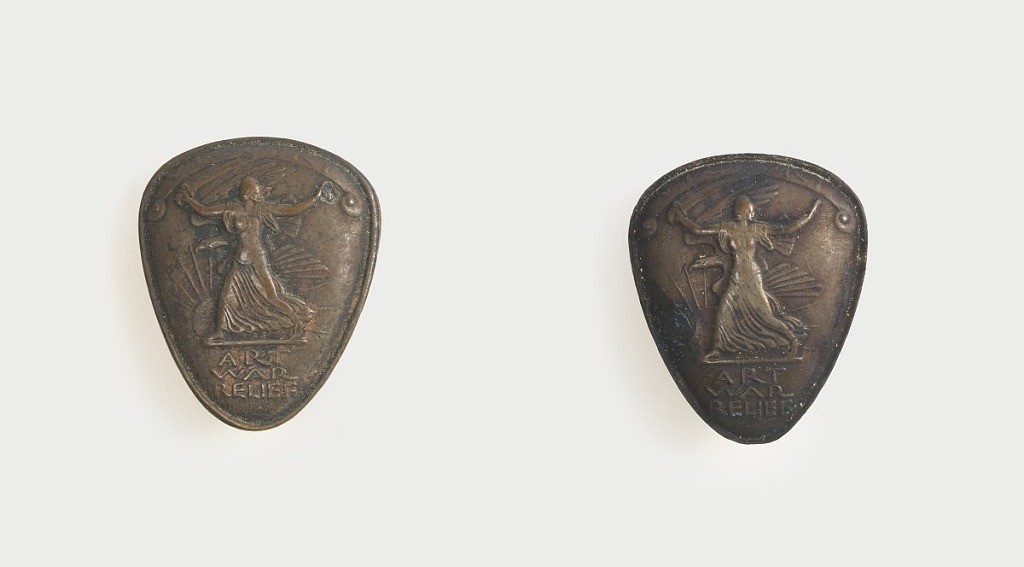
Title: Plaque and pins [3]
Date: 1917
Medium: Patinated bronze, bronze
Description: One patinated bronze triangular mounted plaque (-1a) in original case; three small triangular bronze pins (-1b/d). Each showing classical female figure in phrygian cap, holding sword above her head and striding before rising(?) sun and eagle in flight; inscribed "Victory (in banner above figure), Art, War, Relief"